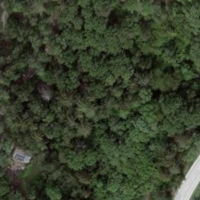
EUNIS habitat code: 43
Species observed at this site:
Sciurus vulgaris